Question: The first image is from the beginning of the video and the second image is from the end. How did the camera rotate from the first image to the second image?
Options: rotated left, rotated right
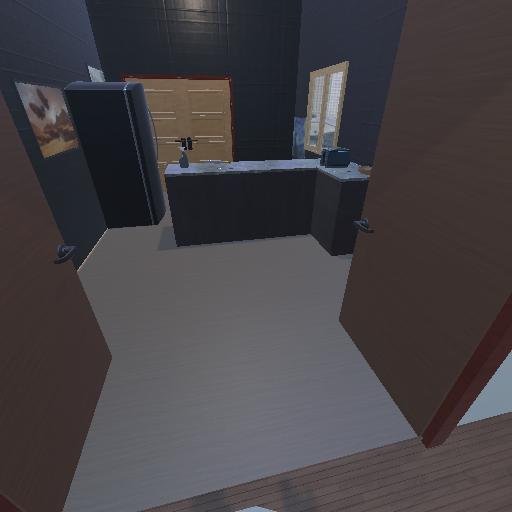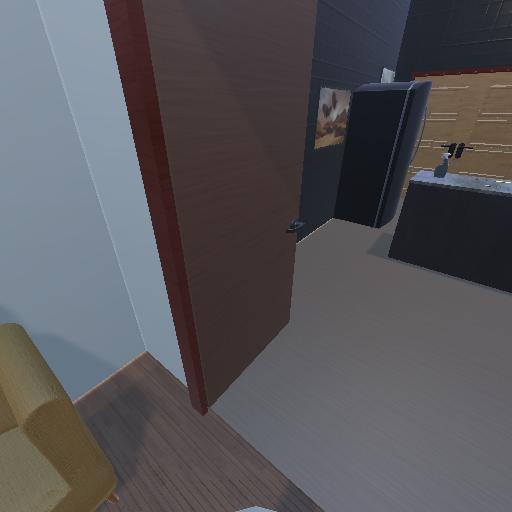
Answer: rotated left